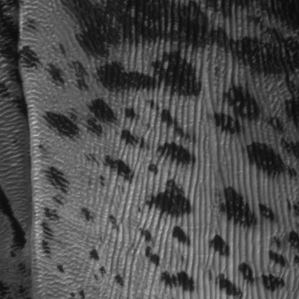
Label: frost